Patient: sex F, age 52
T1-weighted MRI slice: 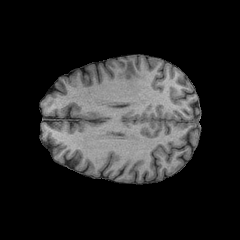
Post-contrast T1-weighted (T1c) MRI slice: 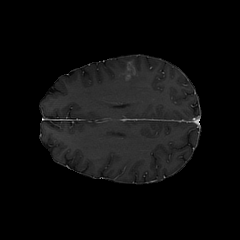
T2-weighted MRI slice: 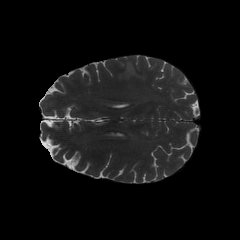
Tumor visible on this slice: yes
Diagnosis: Glioblastoma, IDH-wildtype
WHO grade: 4